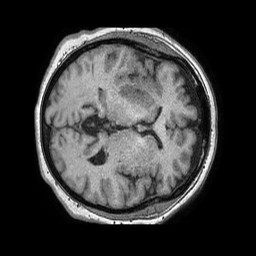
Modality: T1w
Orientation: axial
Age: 69
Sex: female
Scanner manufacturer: philips
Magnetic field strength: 1.5 T
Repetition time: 0.007659 s
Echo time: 0.003491 s